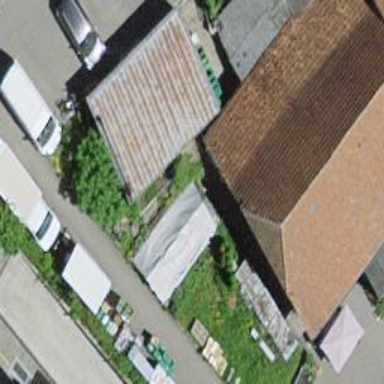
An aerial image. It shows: Garage building.